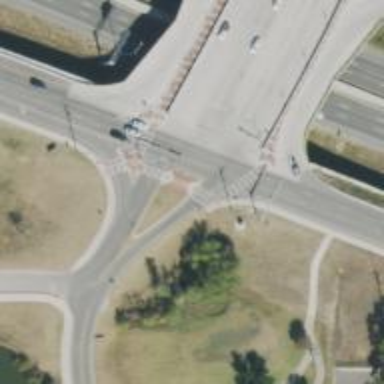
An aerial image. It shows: Marked footway crossing with pedestrian island.